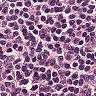
Metastatic tissue present: no